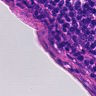
Metastatic tissue present: yes